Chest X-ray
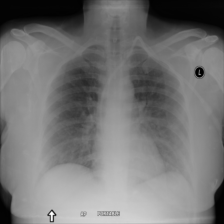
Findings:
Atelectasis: negative
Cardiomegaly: negative
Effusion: negative
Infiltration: positive
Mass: negative
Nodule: negative
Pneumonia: negative
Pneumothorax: negative
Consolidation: negative
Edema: negative
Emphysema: negative
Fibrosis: negative
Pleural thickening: negative
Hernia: negative